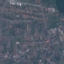
Land use / land cover: Residential